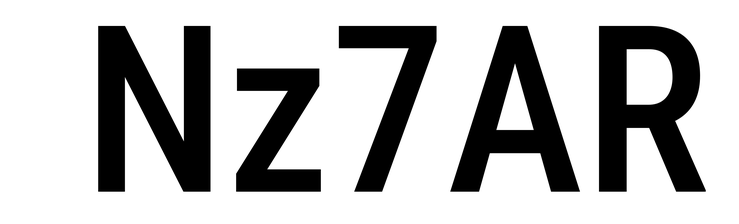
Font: Roboto_Condensed_Medium